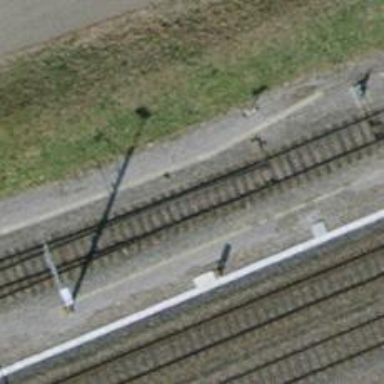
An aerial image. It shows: Railway switch.